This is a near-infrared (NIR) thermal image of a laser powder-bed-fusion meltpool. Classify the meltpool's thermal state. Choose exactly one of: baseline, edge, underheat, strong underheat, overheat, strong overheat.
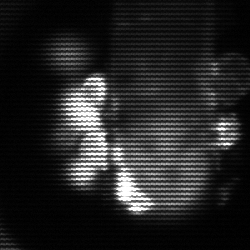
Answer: strong underheat